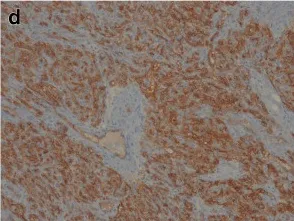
(d) Endothelial cells showed a positive result for CD34 (original magnification x 100).
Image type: pathology (immunostaining)